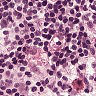
Metastatic tissue present: no